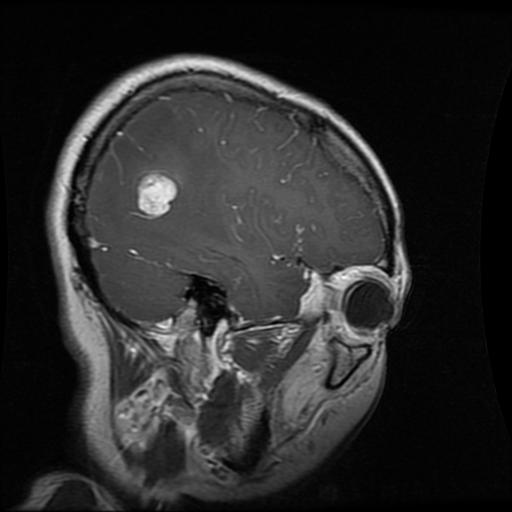
Label: glioma